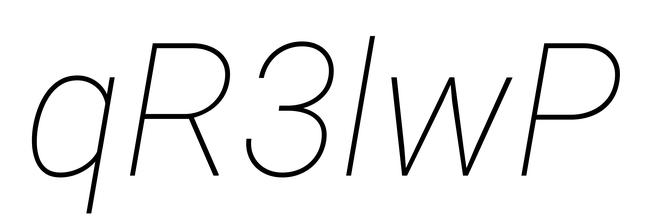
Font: Roboto-Italic_Thin_Italic